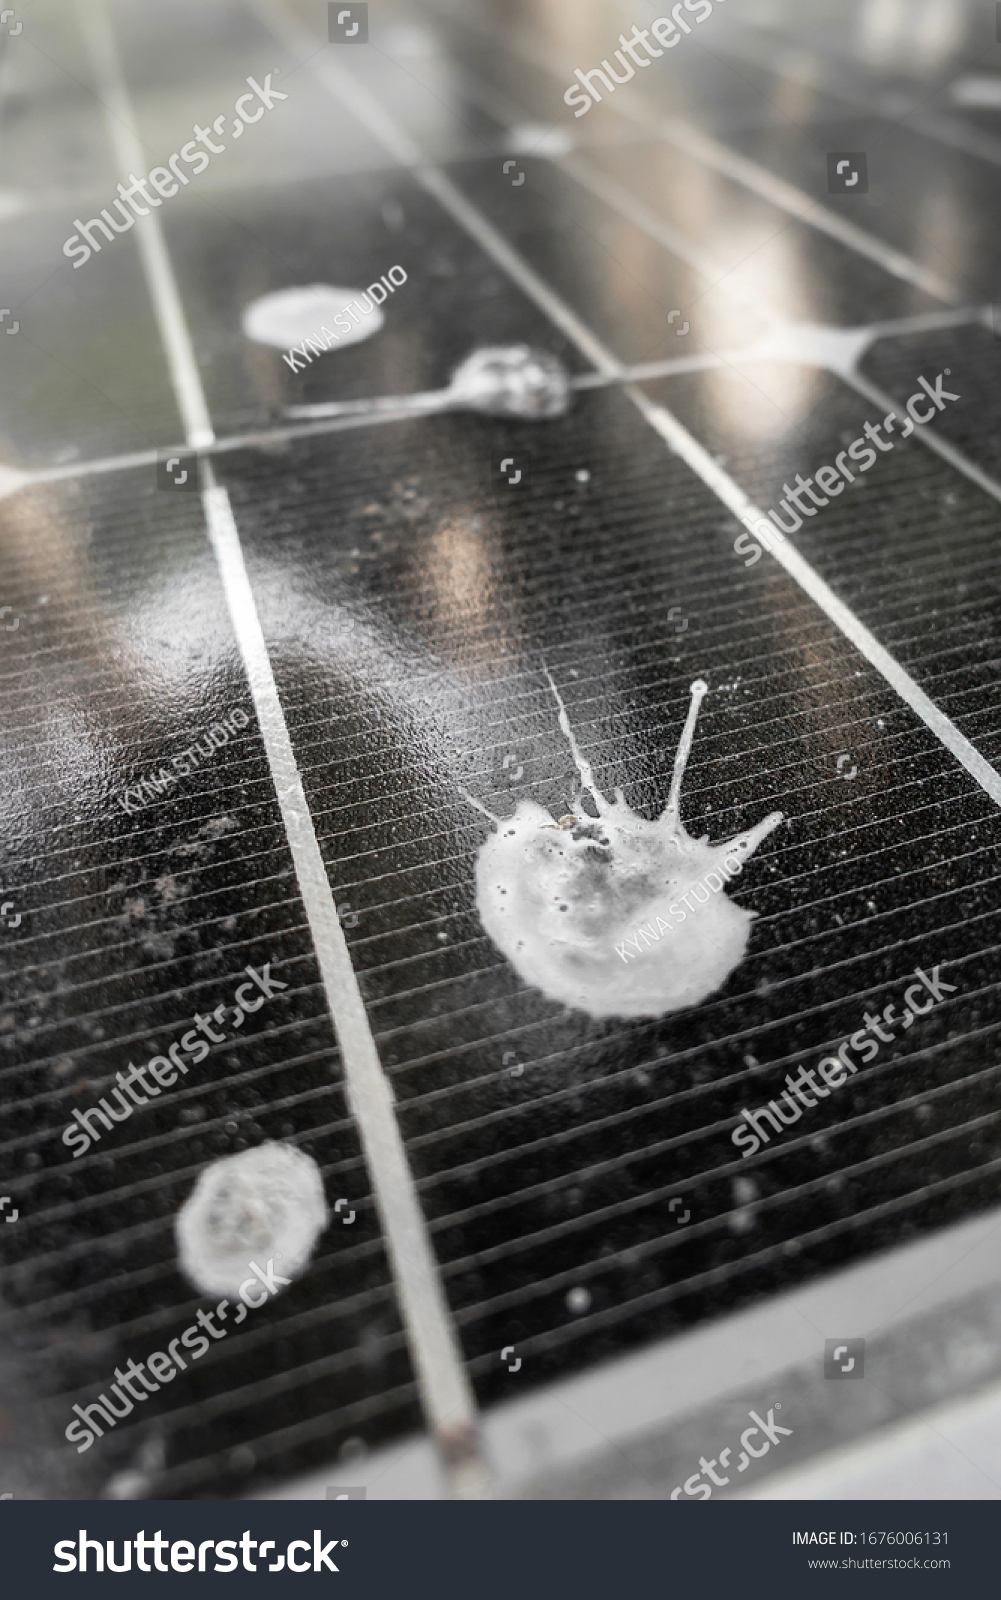
Label: Bird-drop